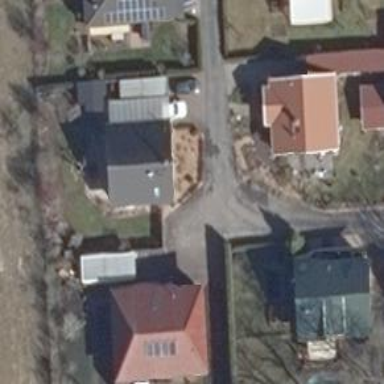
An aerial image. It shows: Turning circle on the road.